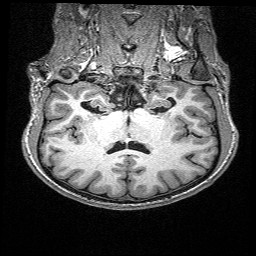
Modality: T1w
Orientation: sagittal
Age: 26
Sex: male
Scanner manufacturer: siemens
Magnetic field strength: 3 T
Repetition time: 2.4 s
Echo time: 0.03 s